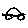
Label: car